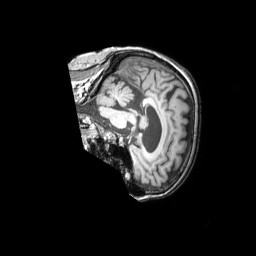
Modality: T1w
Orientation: sagittal
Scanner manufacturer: philips
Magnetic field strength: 3 T
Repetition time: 0.009898 s
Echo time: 0.004604 s